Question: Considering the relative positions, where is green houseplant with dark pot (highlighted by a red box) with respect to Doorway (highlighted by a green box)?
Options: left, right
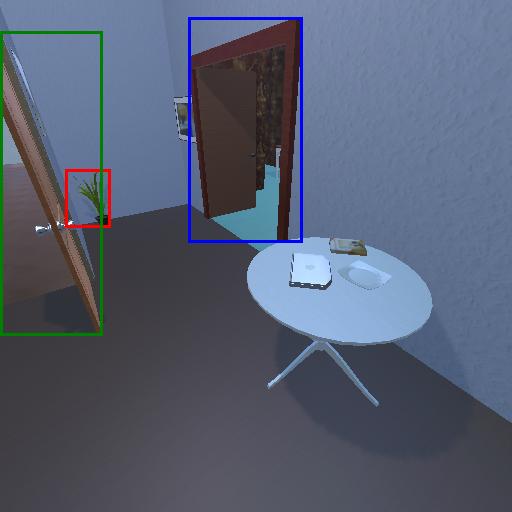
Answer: left